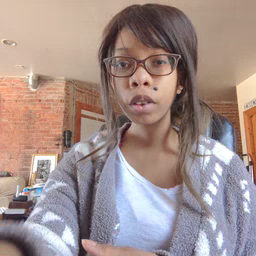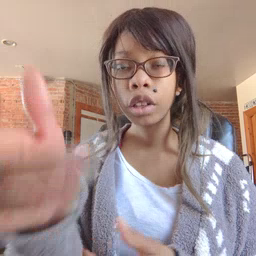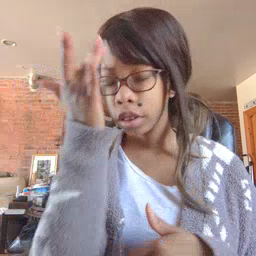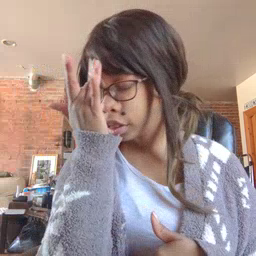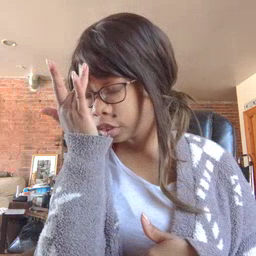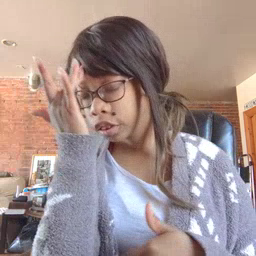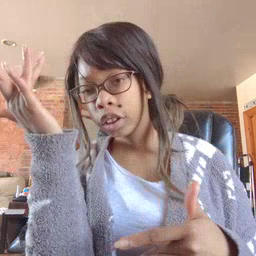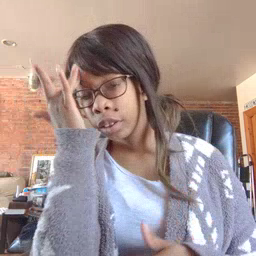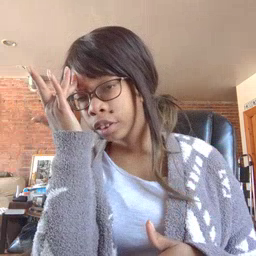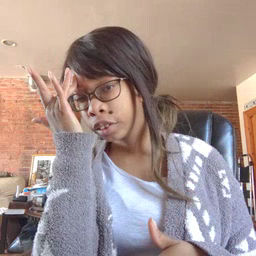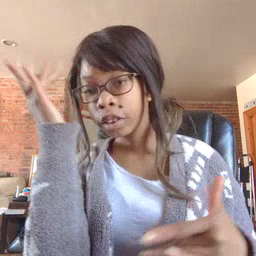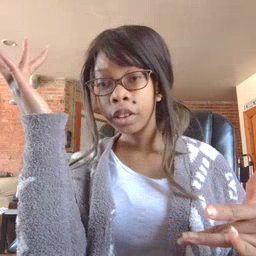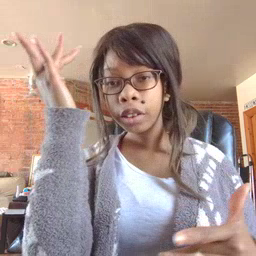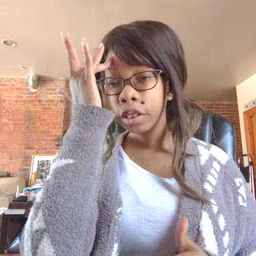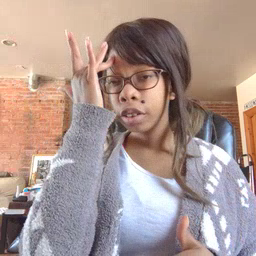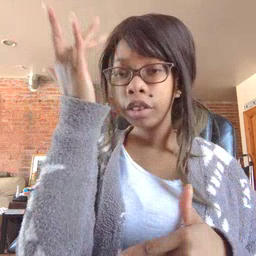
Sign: sick